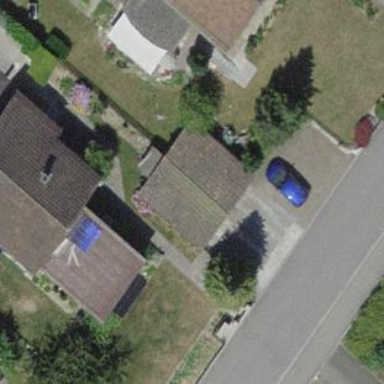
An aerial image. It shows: Garage building.